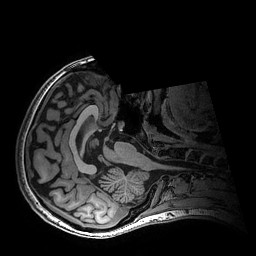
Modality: T1w
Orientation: axial
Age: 21
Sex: female
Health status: healthy